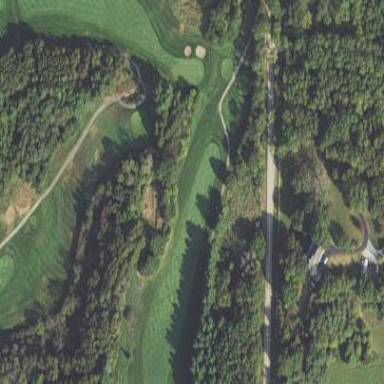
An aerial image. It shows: Rough grassy area used for golf.